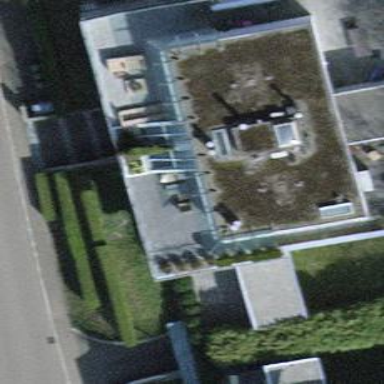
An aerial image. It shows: Balcony as part of building.